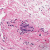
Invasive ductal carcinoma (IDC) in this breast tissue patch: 0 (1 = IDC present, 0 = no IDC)